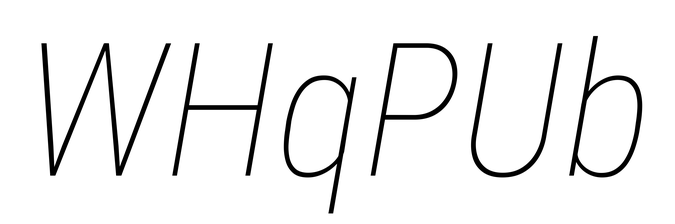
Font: Roboto-Italic_Condensed_Thin_Italic